Field crop: maize
Growth stage: 2
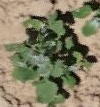
Species: chenopodium